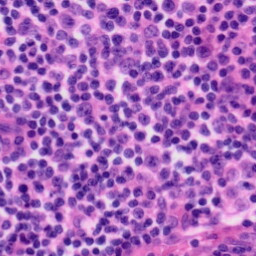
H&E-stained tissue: Tonsil